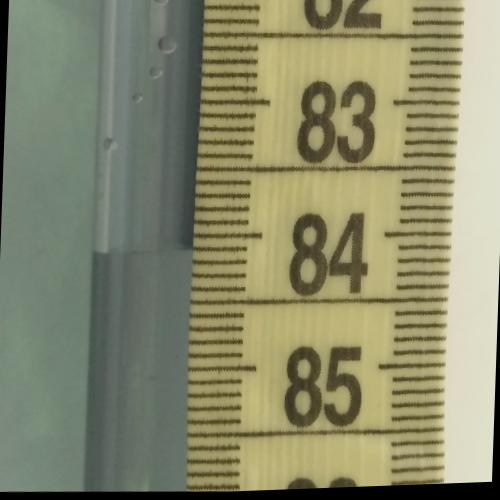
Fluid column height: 84.1 cm